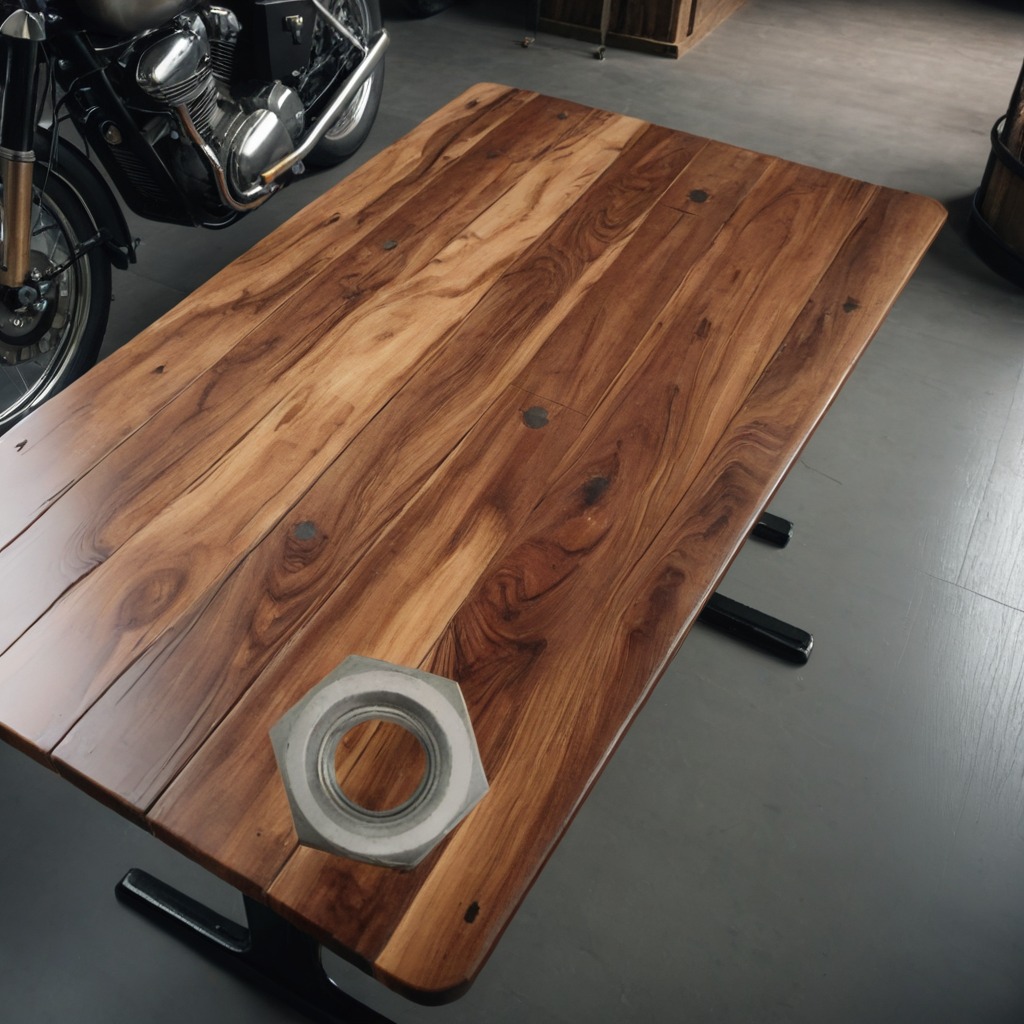
A metal nut lies on the oil-spilled wooden table in a vintage motorcycle garage.